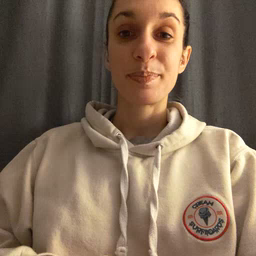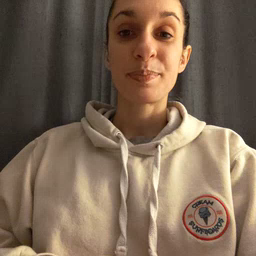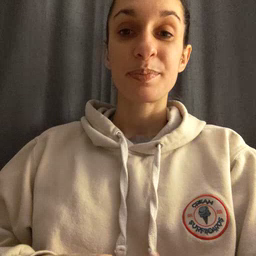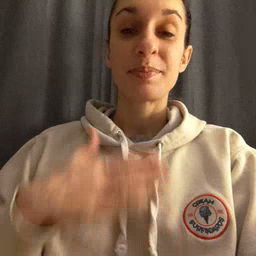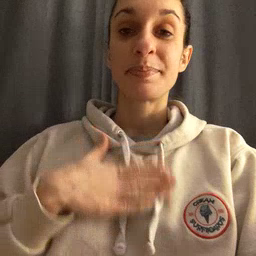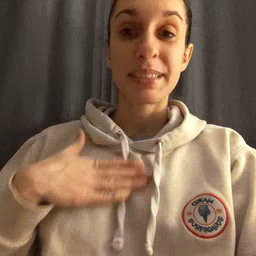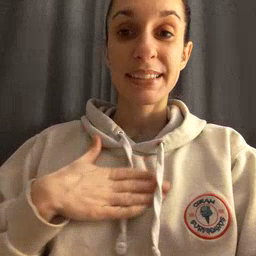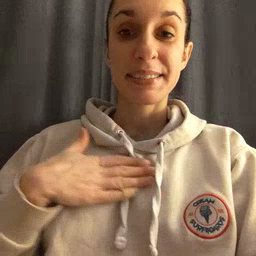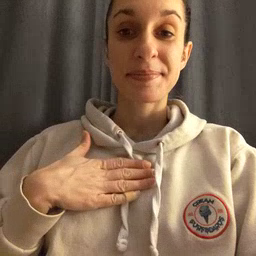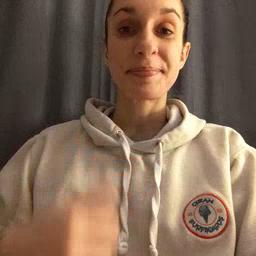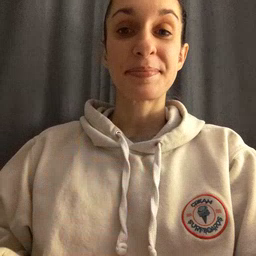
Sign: please